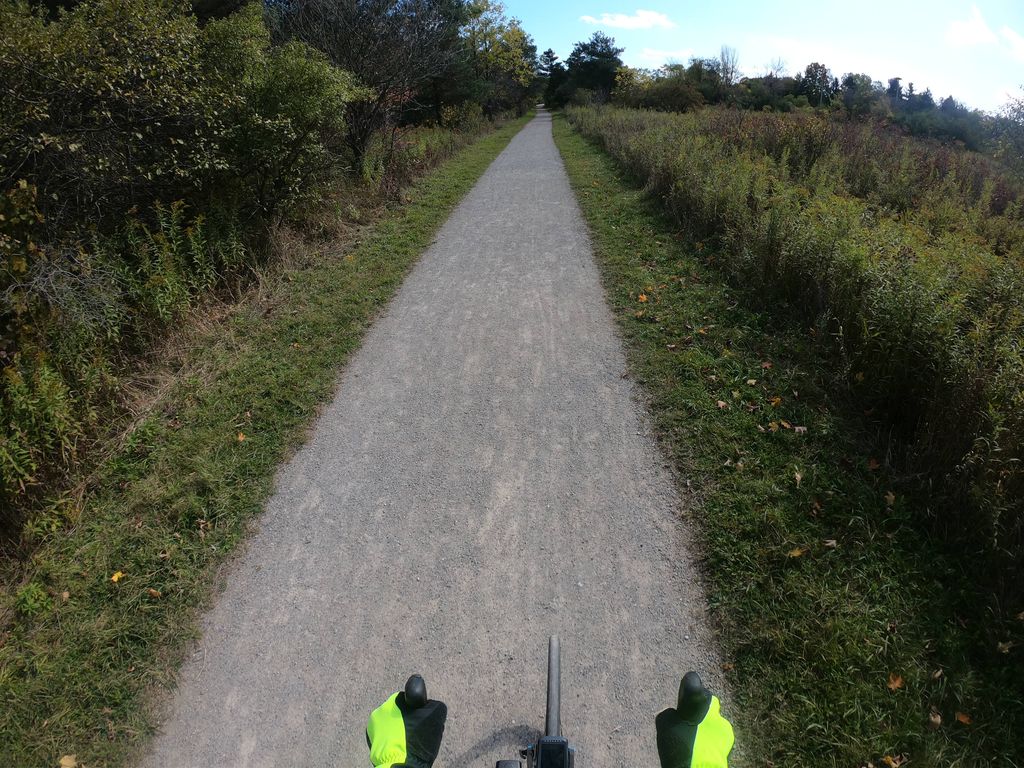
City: kitchener-waterloo